Question: Count the number of objects in the diagram.
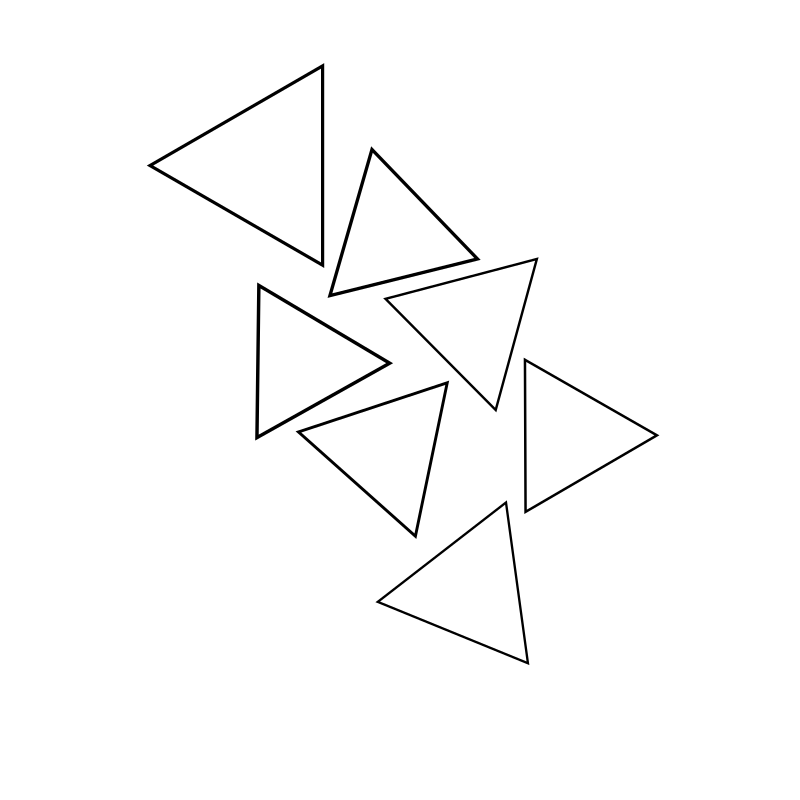
Answer: 7